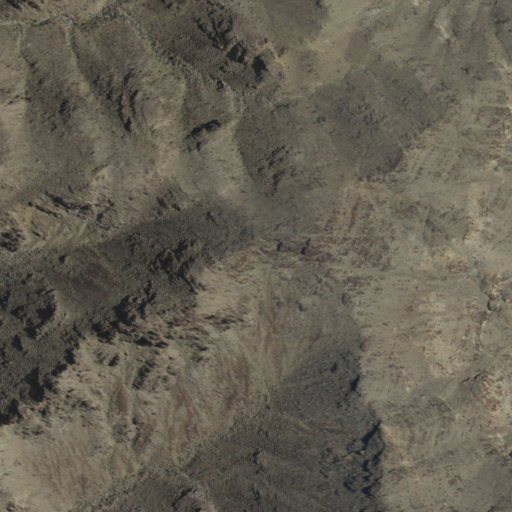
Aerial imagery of mountain in California named Peter Kane Mountain containing shrub and grassland